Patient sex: M
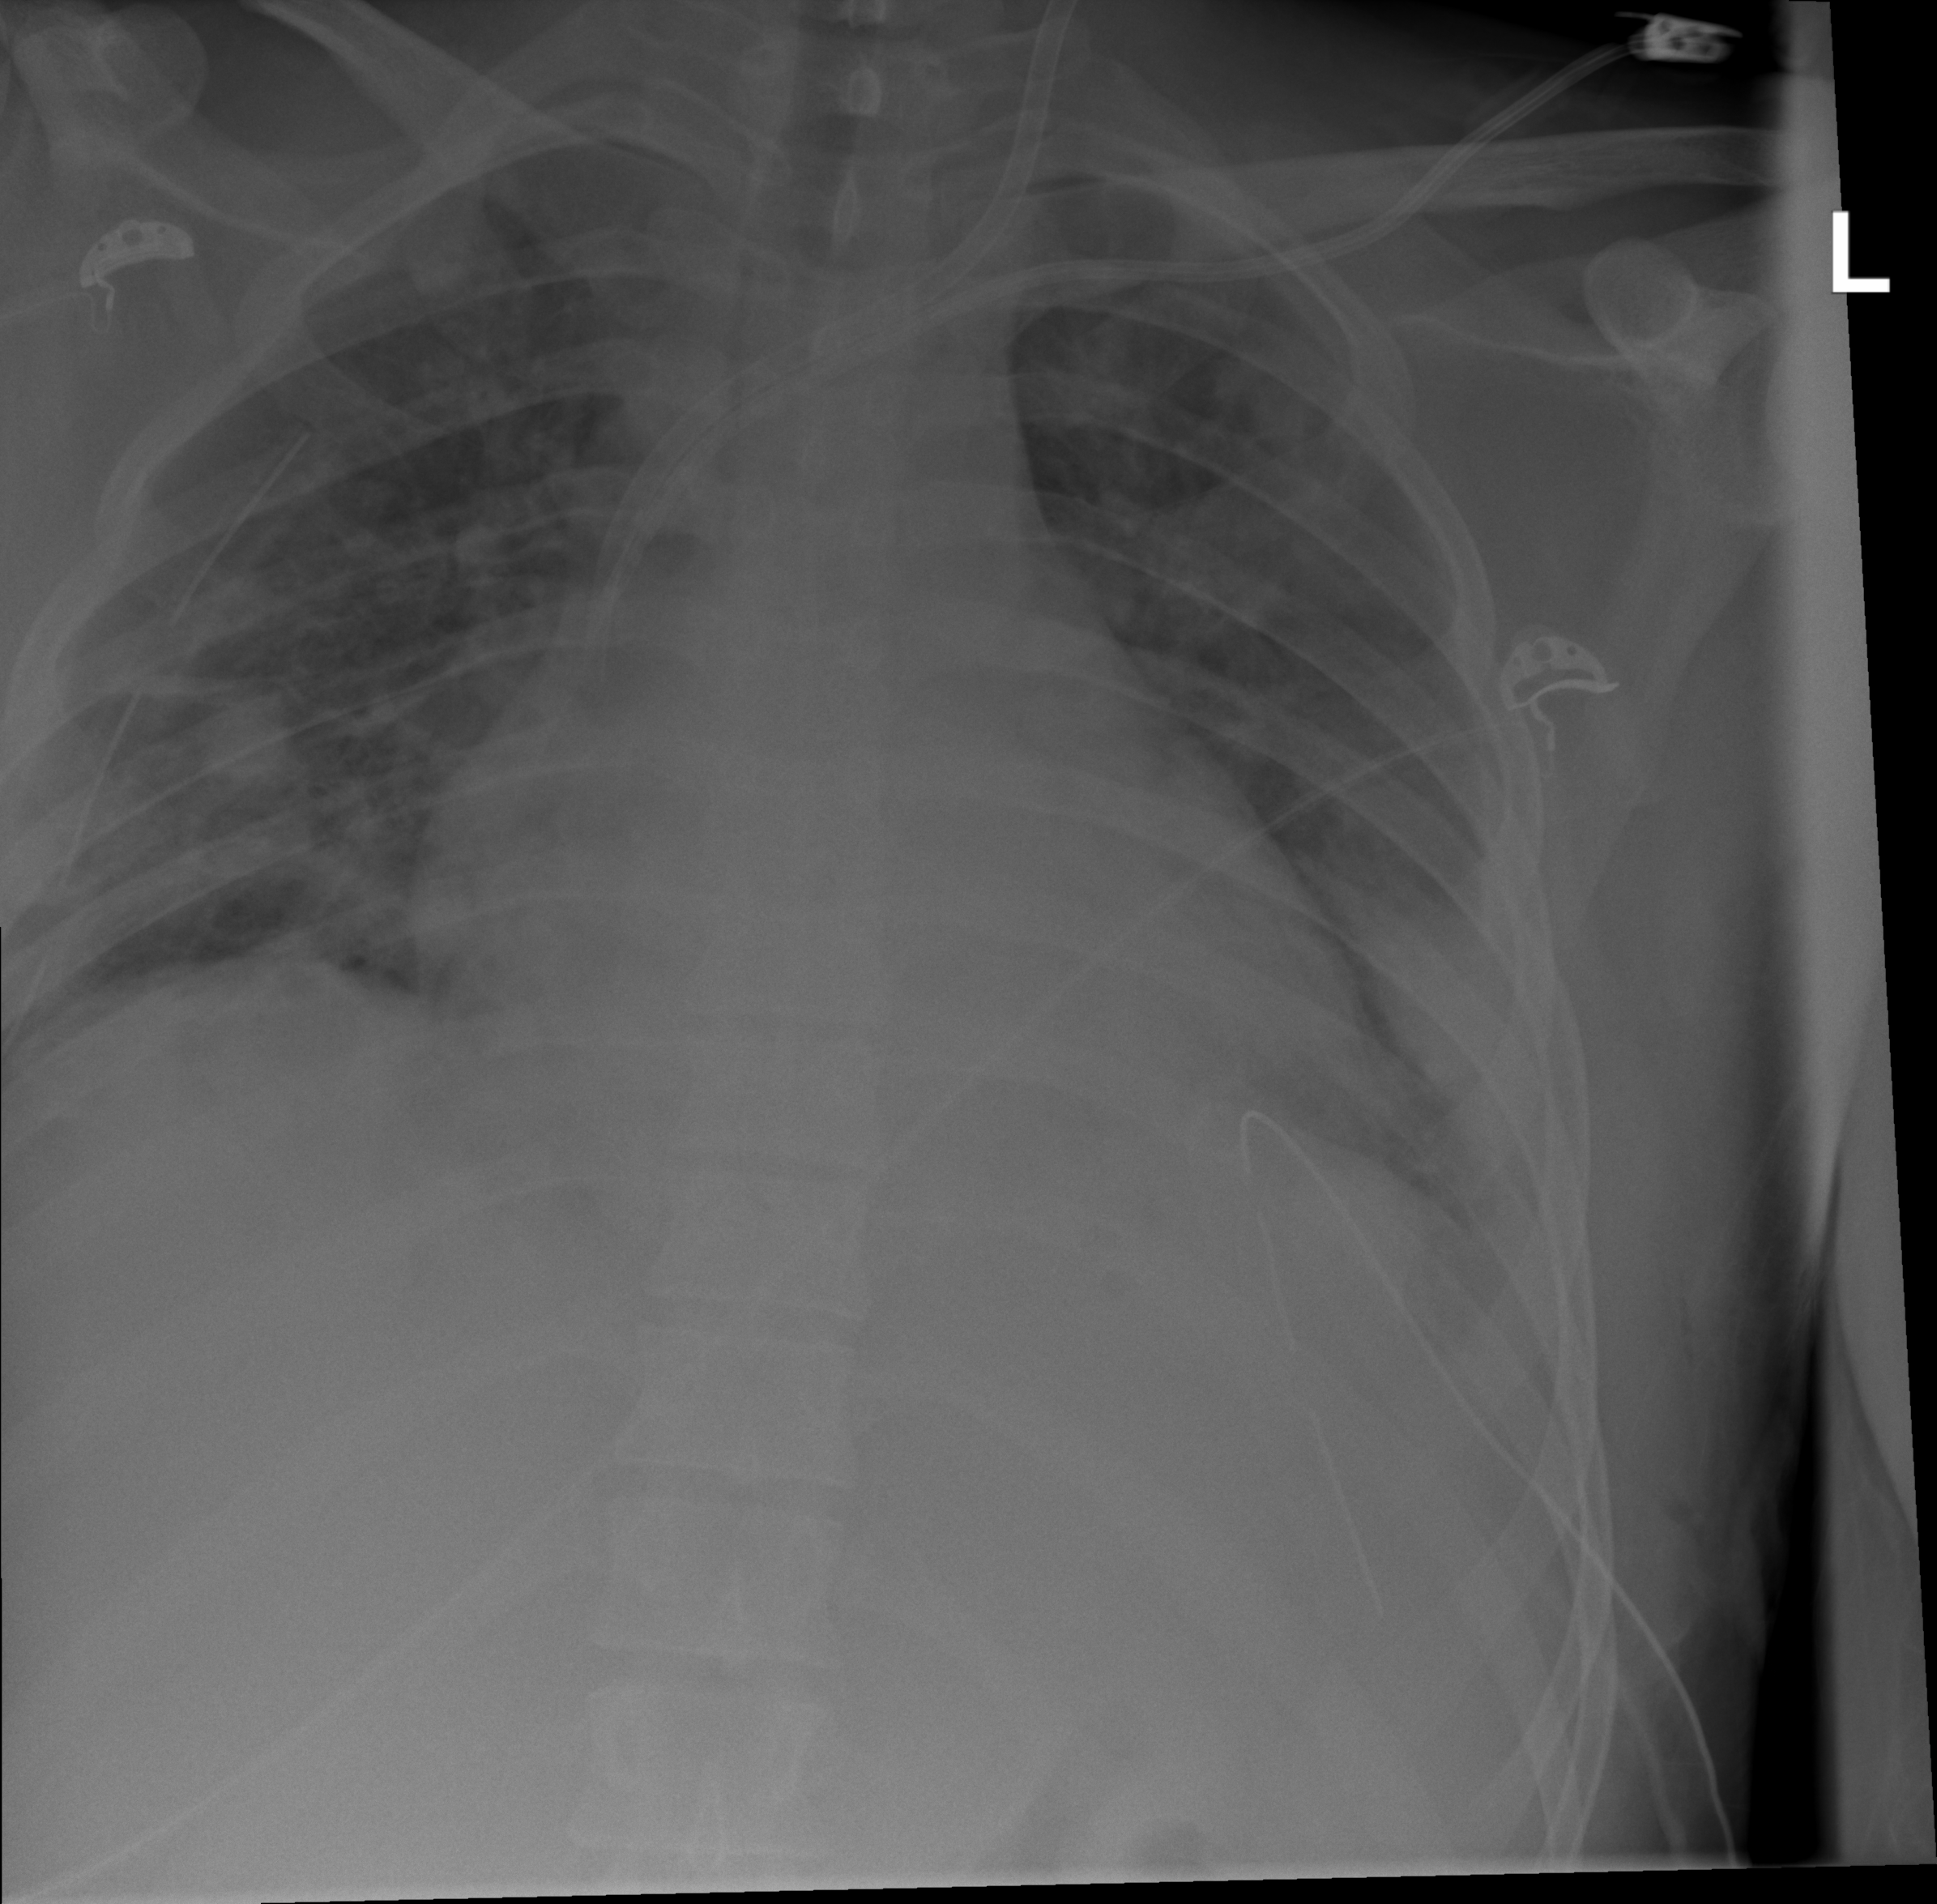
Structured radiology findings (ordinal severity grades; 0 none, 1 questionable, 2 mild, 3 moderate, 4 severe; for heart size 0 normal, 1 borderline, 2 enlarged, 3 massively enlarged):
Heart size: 2
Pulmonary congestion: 2
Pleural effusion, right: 0
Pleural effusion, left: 2
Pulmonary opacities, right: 3
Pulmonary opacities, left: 2
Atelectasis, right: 2
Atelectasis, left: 2